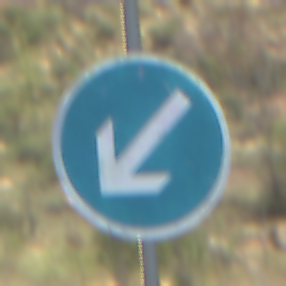
Verkehrszeichen: VorgeschriebeneVorbeifahrtLinks
Umgebung: Outdoor, Nature
Tageszeit: Midday
Wetter: PartlyCloudy
Licht: Natural
Jahreszeit: Autumn
Kontrast: HighContrast